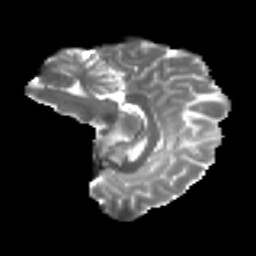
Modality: T2w
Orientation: sagittal
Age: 23
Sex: female
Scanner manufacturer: ge
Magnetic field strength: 3 T
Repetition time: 7.8 s
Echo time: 0.0606 s